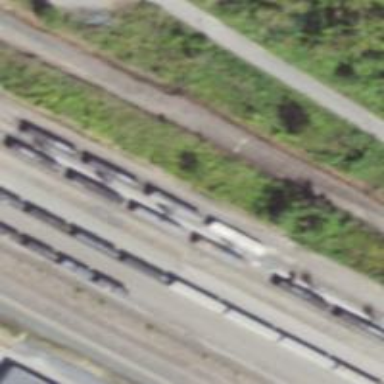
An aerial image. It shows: Abandoned railway.